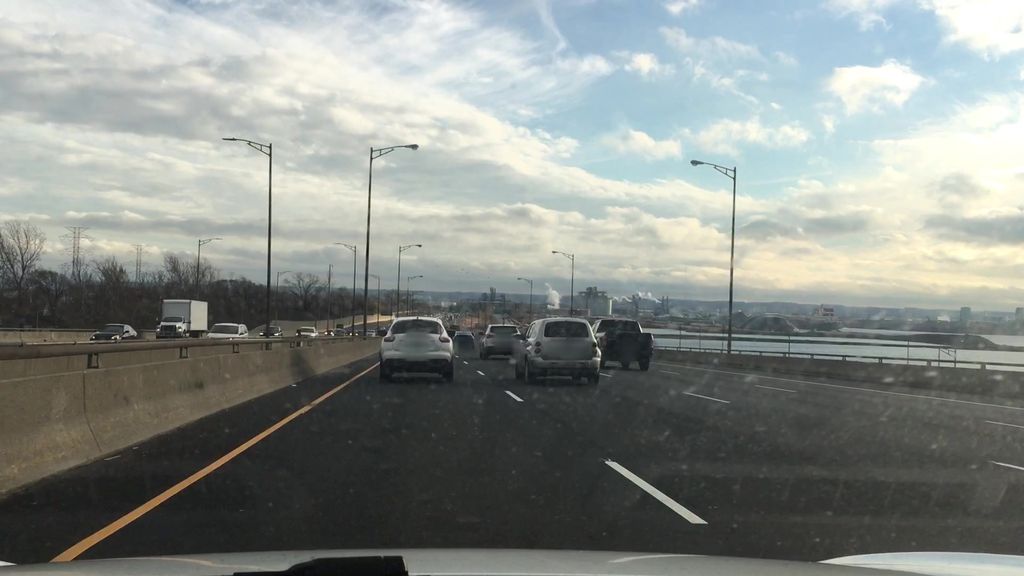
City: hamilton